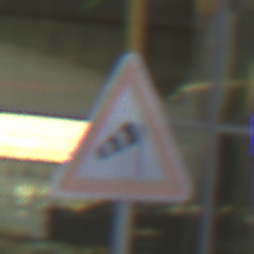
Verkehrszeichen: SeitenwindVonRechts
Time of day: SunriseSunset
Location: Outdoor (Urban)
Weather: PartlyCloudy
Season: NotSpecified
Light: Natural